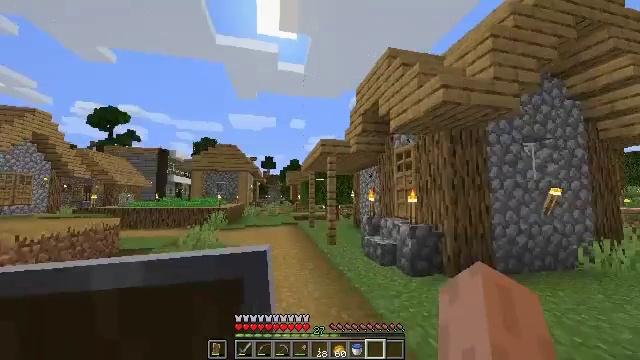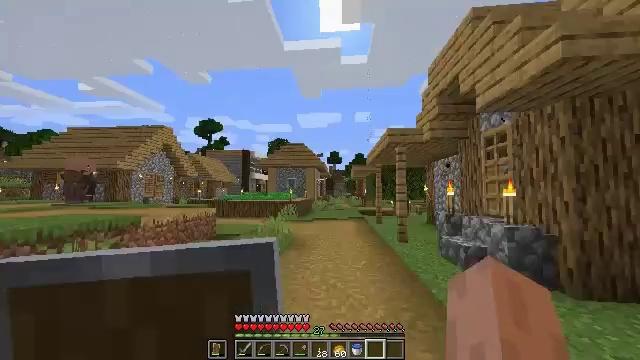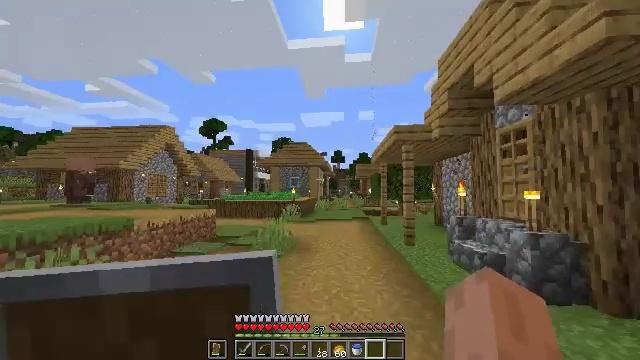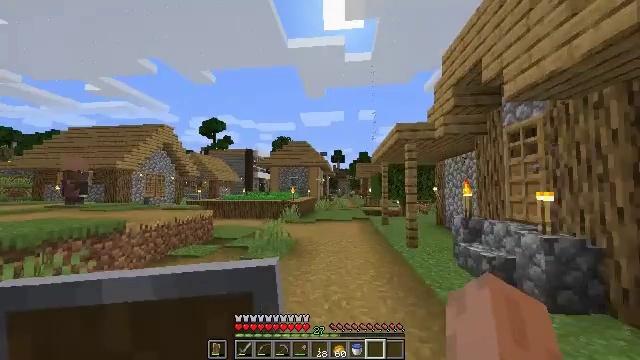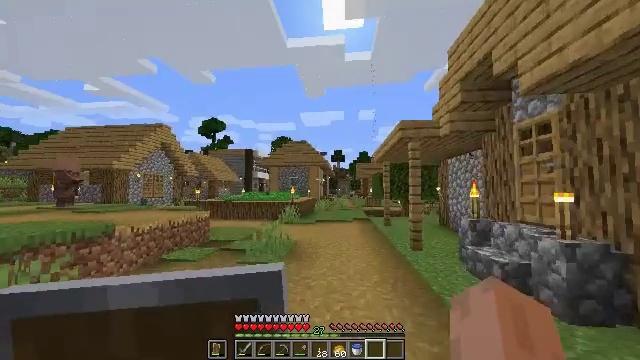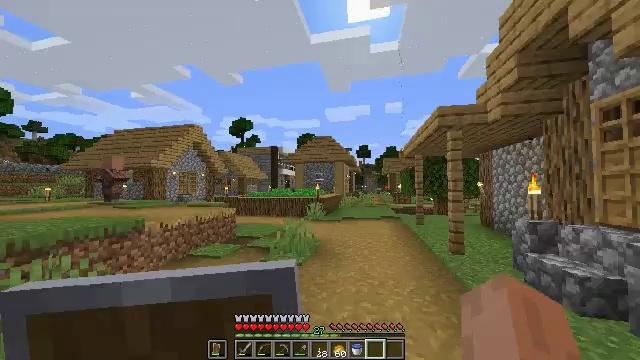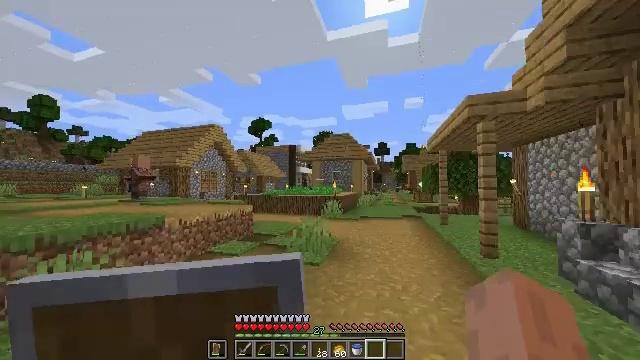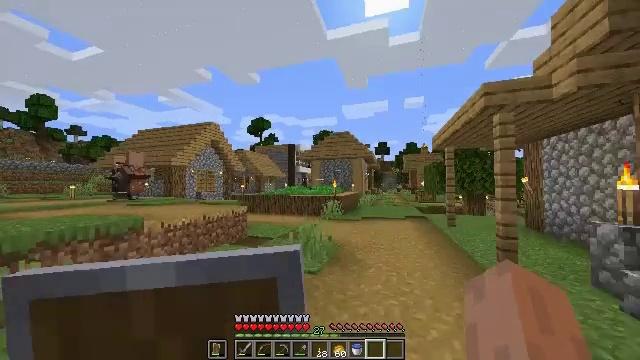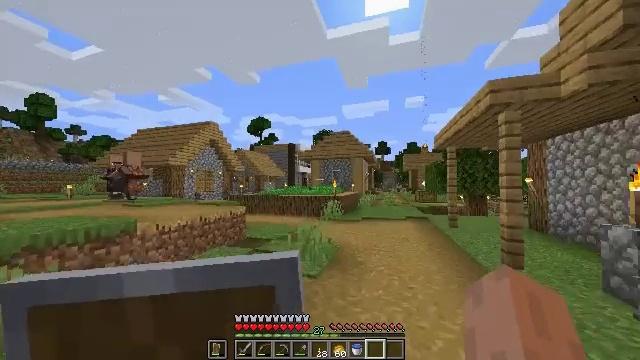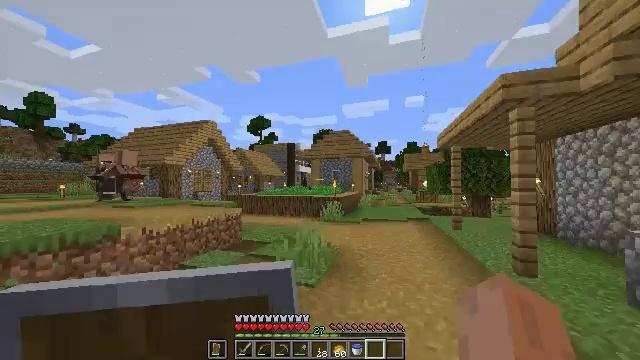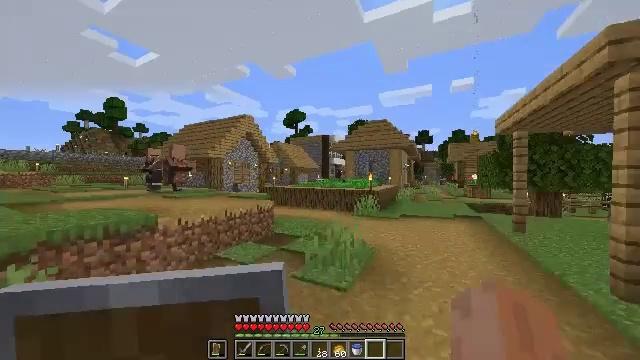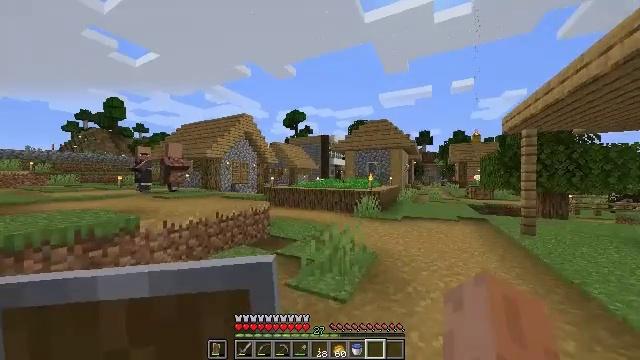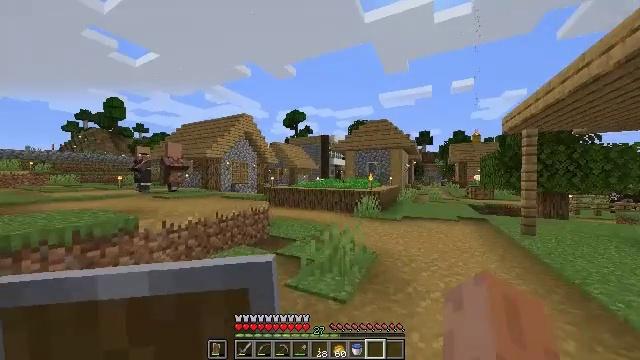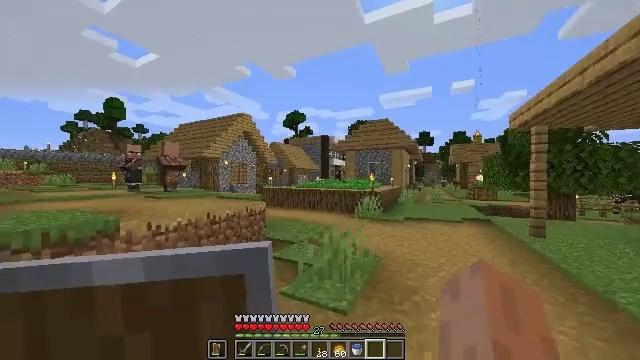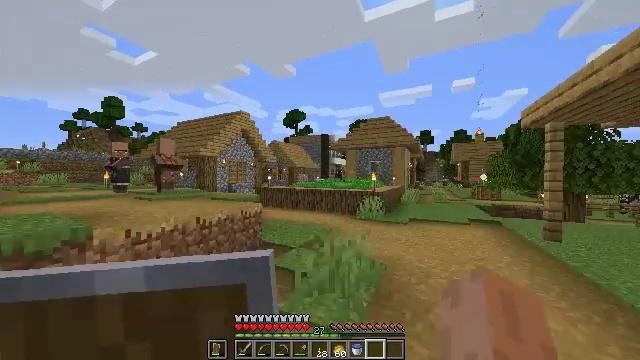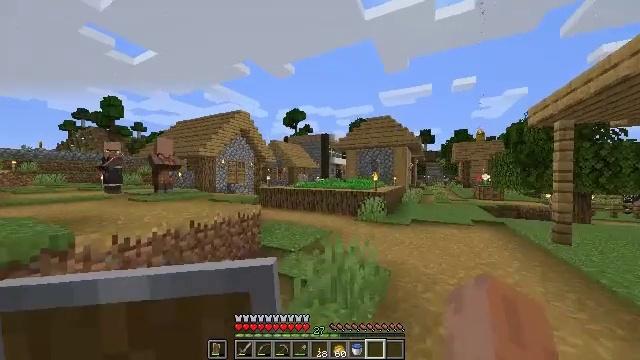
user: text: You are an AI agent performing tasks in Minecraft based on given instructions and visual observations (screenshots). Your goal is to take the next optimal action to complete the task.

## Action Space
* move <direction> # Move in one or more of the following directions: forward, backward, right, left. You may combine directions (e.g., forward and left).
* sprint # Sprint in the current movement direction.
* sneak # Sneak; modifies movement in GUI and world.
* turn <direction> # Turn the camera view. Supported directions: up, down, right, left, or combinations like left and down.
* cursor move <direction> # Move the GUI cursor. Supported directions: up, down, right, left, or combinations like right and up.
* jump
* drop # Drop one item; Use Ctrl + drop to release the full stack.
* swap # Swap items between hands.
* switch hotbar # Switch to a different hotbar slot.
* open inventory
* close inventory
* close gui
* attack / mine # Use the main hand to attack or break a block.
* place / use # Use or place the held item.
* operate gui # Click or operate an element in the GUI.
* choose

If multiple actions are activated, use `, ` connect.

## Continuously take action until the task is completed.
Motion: motion action
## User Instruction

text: Craft a glass bottle with glass.
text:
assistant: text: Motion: move forward, turn left and down
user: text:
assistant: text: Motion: move forward, turn left
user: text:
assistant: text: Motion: move forward
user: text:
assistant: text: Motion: move forward
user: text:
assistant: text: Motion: move forward, turn left and down
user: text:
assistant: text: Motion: move forward, turn left
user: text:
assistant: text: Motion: move forward
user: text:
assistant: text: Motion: move forward
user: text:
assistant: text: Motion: move forward
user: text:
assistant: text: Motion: move forward, turn left and down
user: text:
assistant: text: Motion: move forward
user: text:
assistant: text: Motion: move forward
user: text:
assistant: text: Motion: move forward
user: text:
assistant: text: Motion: move forward
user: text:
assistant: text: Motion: move forward
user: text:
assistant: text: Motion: move forward
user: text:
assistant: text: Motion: move forward
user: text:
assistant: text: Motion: move forward, turn left
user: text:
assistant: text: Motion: move forward
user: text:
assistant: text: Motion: move forward
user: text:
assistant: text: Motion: move forward
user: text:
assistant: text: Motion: move forward
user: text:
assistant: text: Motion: move forward
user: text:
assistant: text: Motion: move forward
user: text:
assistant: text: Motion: move forward
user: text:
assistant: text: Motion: move forward
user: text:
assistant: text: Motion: move forward
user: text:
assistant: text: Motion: move forward
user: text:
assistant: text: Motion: move forward
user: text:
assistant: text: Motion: move forward